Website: bh-photo
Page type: customer-info-address
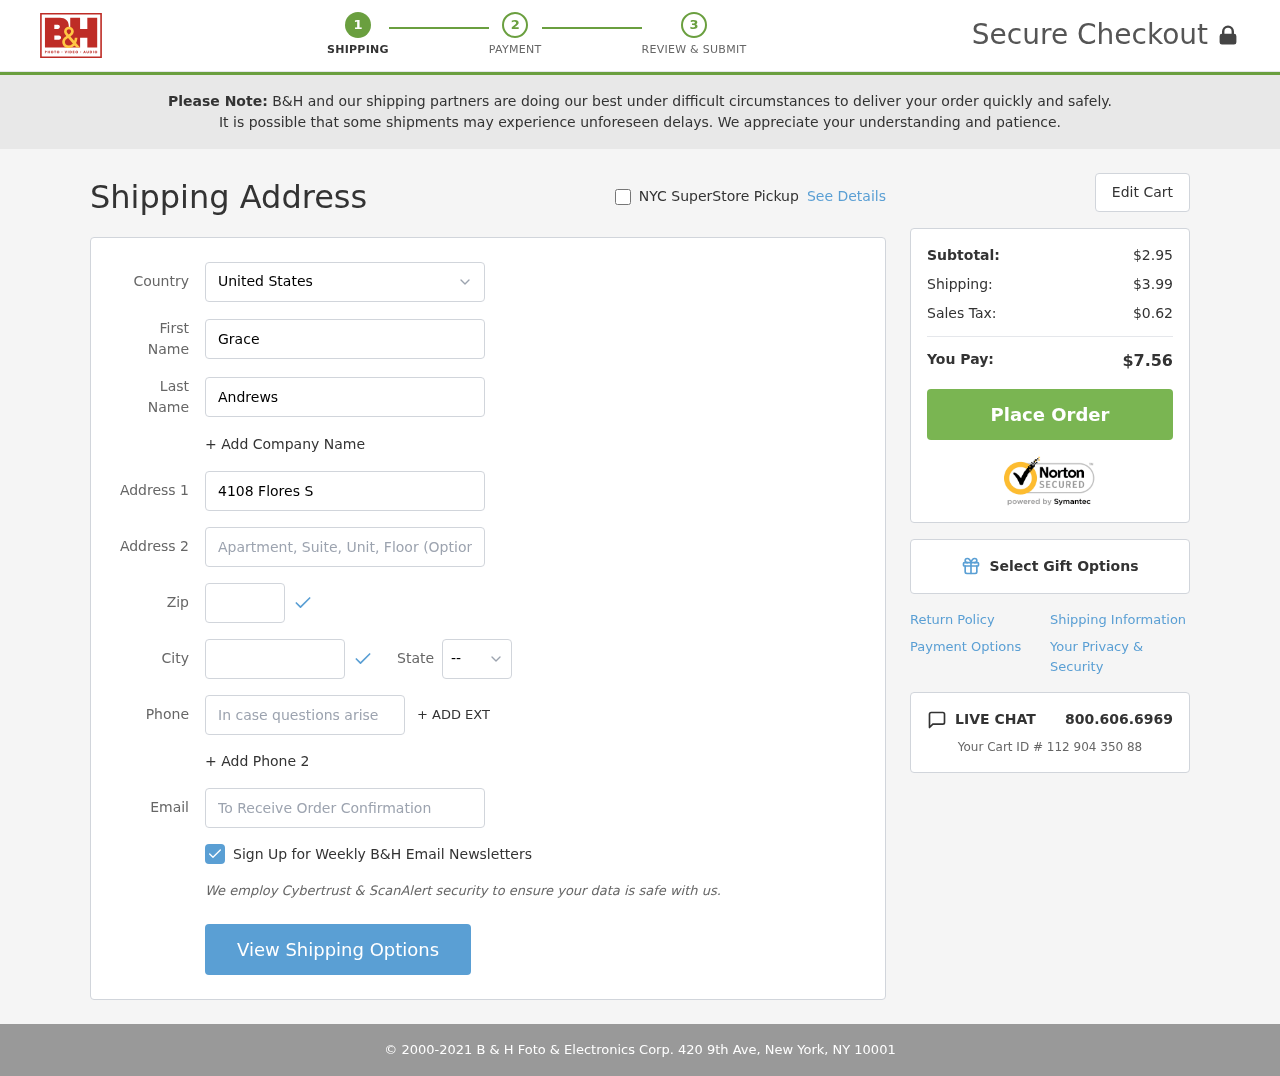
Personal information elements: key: PII_CITY
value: North Mark
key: PII_COUNTRY
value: United States
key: PII_EMAIL
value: grace.andrews@yahoo.com
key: PII_FIRSTNAME
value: Grace
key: PII_LASTNAME
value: Andrews
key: PII_PHONE
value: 9922297934
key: PII_POSTCODE
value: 65281
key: PII_STATE_ABBR
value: AZ
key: PII_STREET
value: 4108 Flores Skyway Suite 847
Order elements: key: ORDER_SUBTOTAL
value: $2.95
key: ORDER_SHIPPING_COST
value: $3.99
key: ORDER_TAX
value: $0.62
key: ORDER_TOTAL
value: $7.56
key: ORDER_ID
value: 112 904 350 88